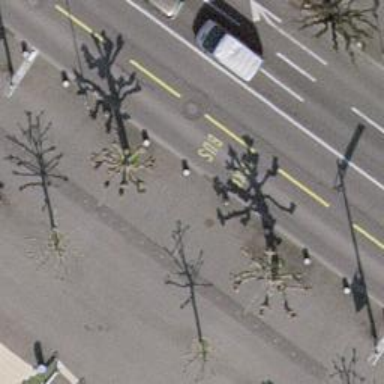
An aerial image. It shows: Avenue of trees.